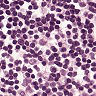
Metastatic tissue present: no